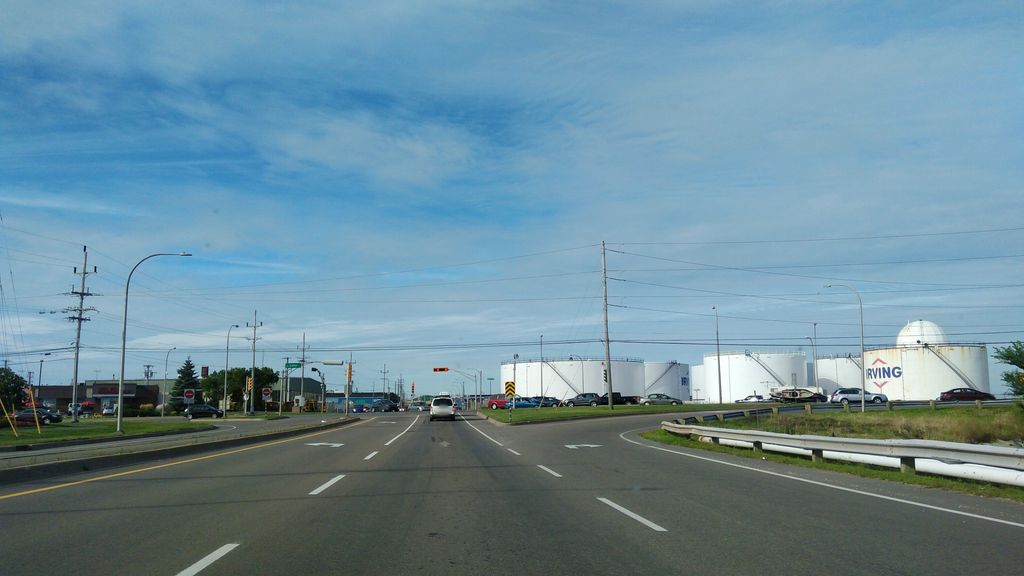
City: charlottetown